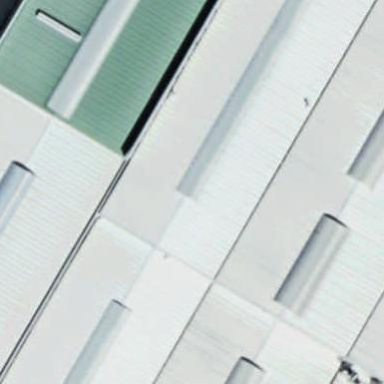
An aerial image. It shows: Warehouse building.